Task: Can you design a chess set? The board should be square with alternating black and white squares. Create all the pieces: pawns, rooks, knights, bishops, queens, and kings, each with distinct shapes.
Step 2900:
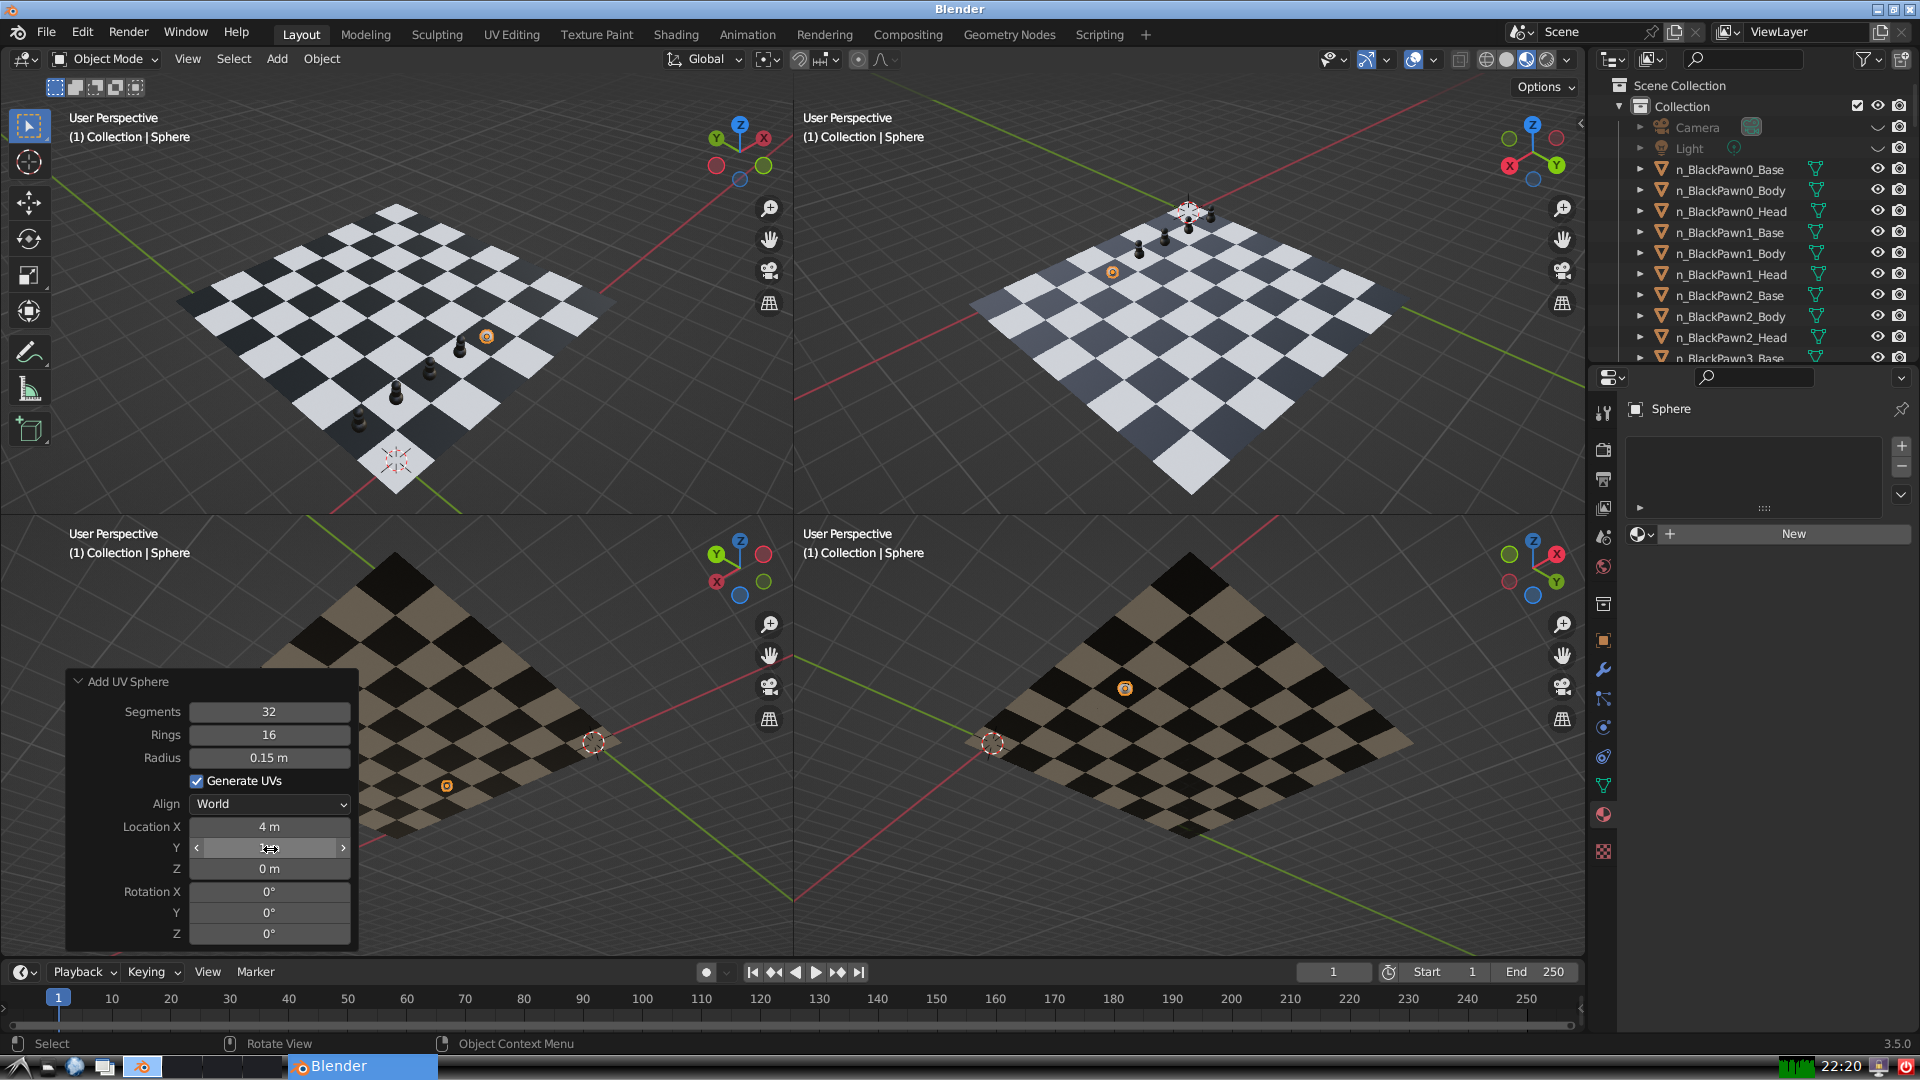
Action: {"mouse_move": [270, 867]}